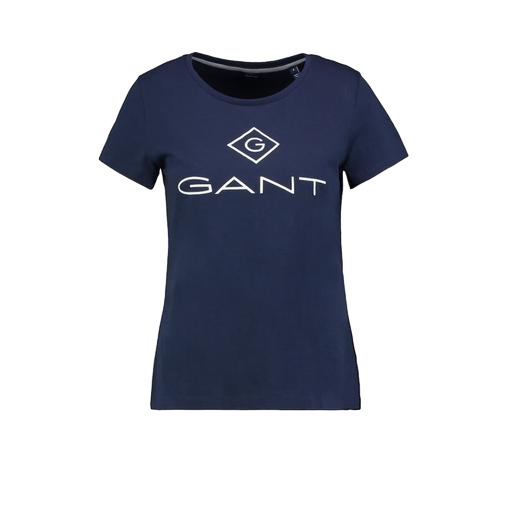
regular t-shirt, graphic t, graphic t-shirt, white background